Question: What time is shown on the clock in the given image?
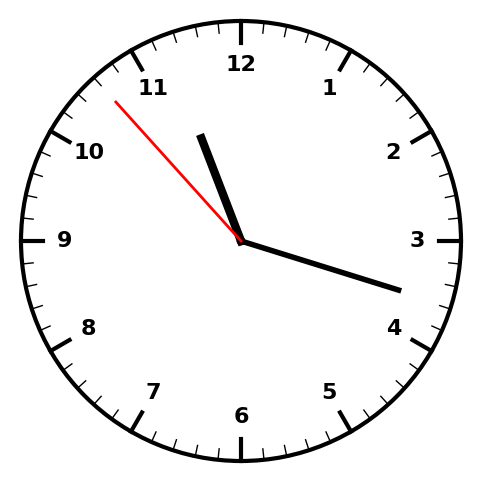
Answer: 11:17:53